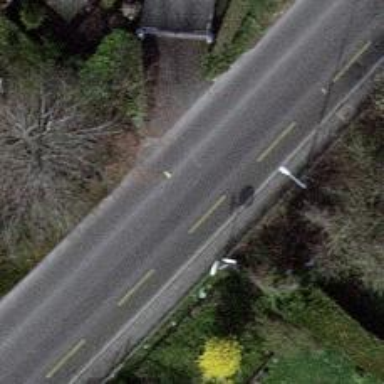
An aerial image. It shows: Secondary road with asphalt surface. There is left sidewalk and cycle lane on the left side.